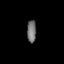
Tissue: lung
Cell type: Fibroblasts
Senescence score: 0.7155
Nuclear area (px): 200
Mean DAPI intensity: 112.725